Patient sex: M
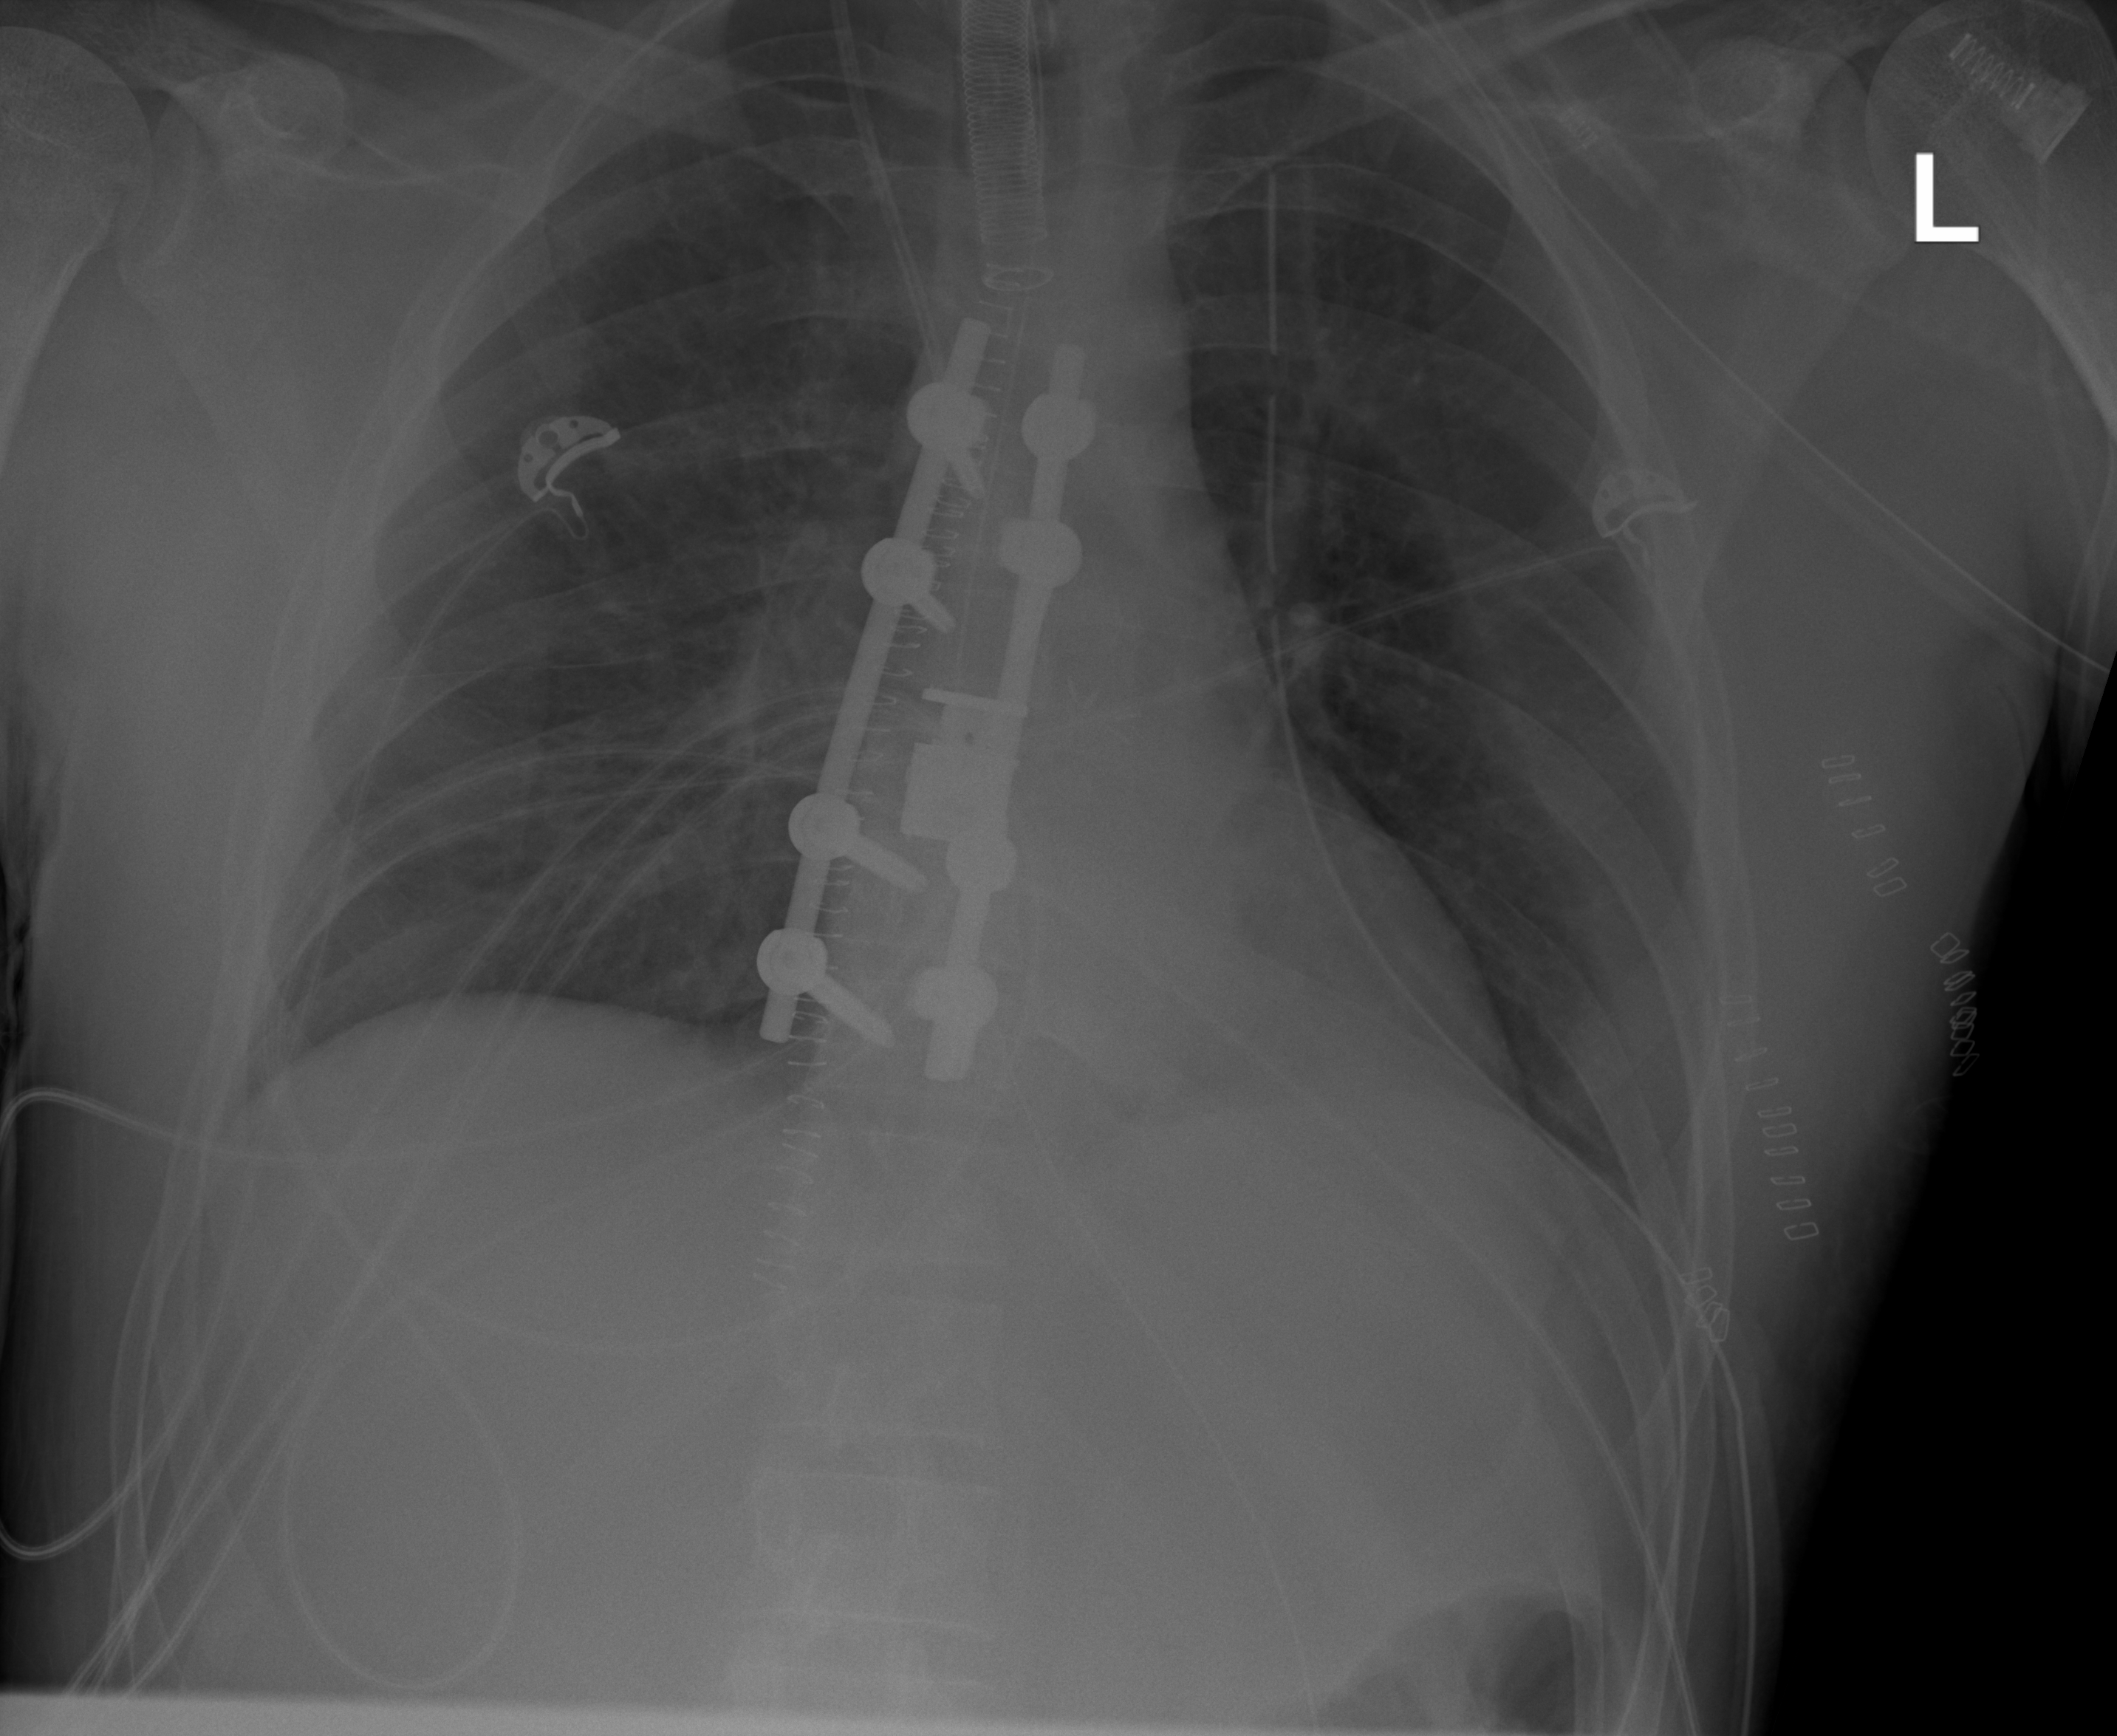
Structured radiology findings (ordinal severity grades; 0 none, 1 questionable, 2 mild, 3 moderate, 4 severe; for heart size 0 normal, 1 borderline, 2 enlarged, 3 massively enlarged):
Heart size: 0
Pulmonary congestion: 1
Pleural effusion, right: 0
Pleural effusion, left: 0
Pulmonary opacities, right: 0
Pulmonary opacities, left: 2
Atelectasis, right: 1
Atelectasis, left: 0